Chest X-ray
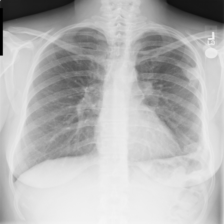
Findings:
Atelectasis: negative
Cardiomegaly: negative
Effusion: negative
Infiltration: negative
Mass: negative
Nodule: negative
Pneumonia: negative
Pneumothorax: negative
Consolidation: negative
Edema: negative
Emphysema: negative
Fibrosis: negative
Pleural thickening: negative
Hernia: negative